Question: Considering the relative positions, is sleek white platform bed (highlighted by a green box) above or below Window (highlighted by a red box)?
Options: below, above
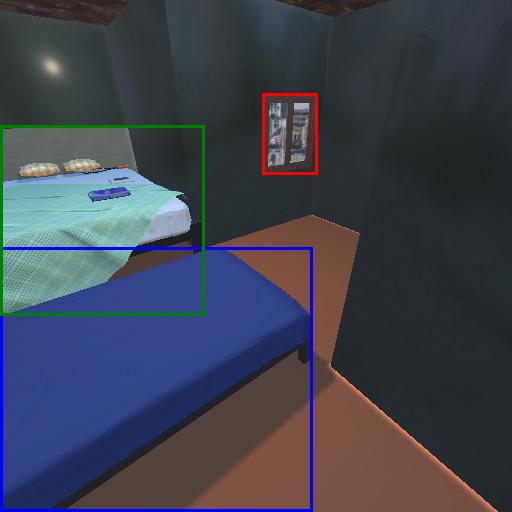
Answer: below